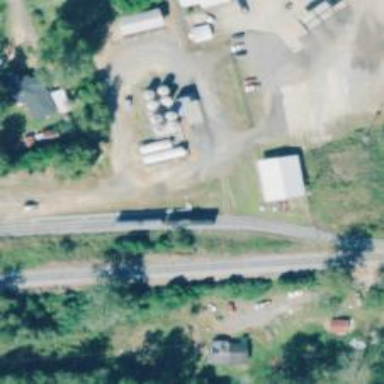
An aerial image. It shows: Railway spur service.